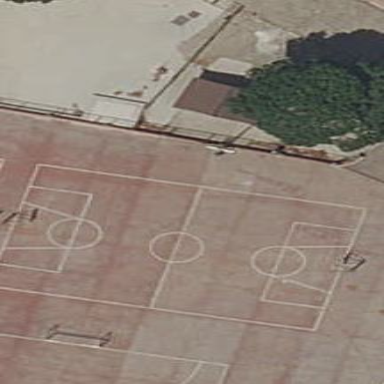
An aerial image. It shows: Soccer pitch designated for leisure and sports activities.